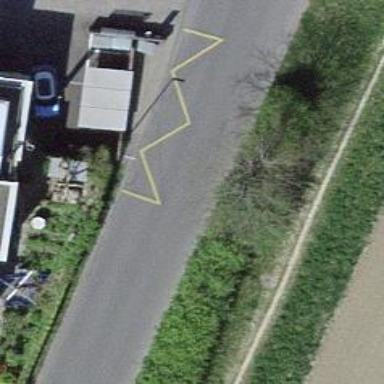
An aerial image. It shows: Public transport stop position.